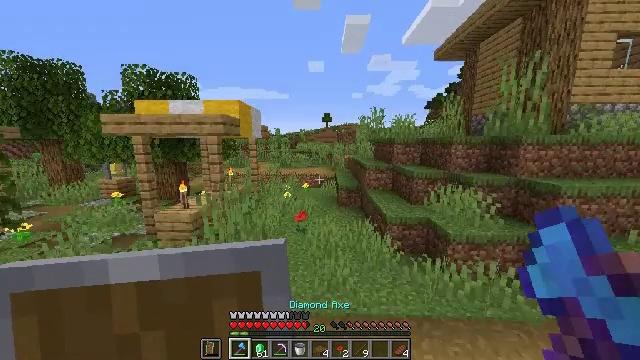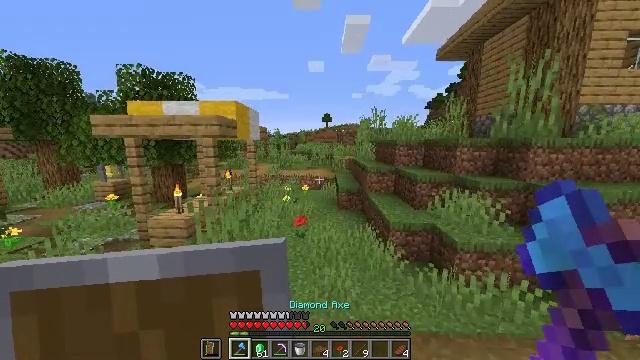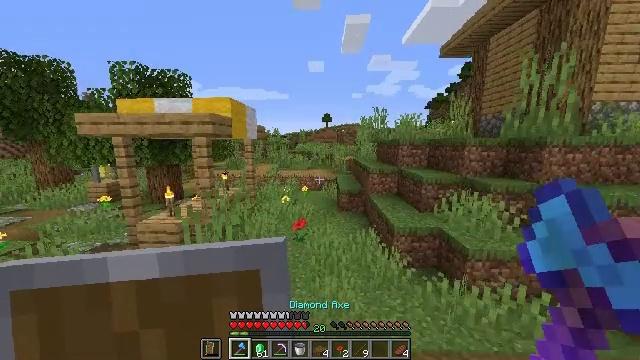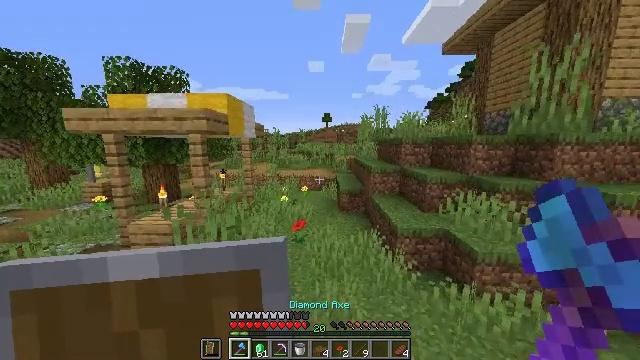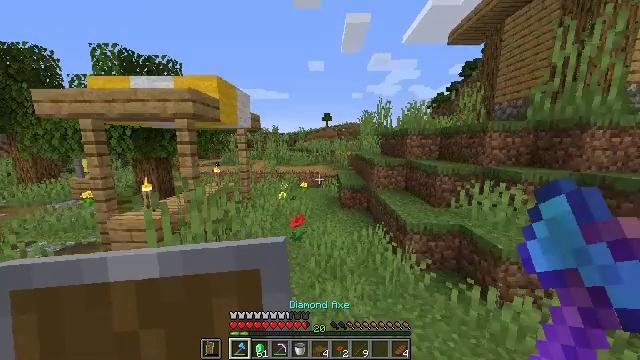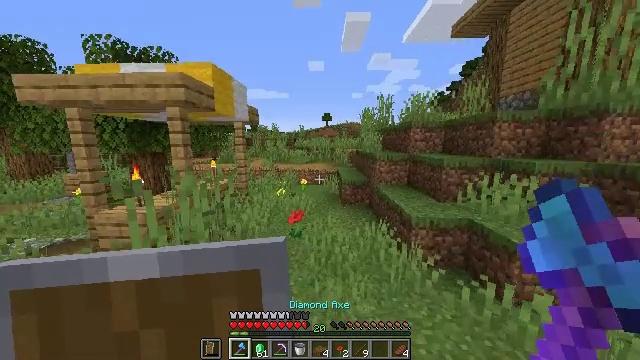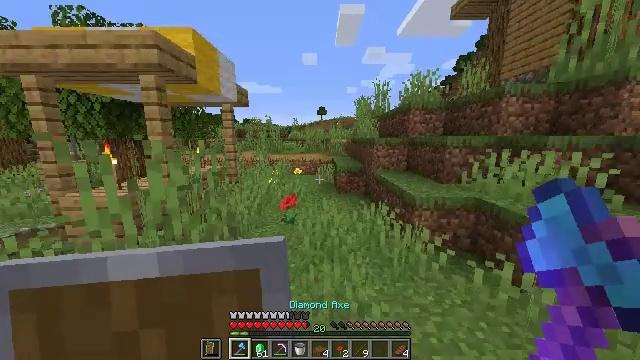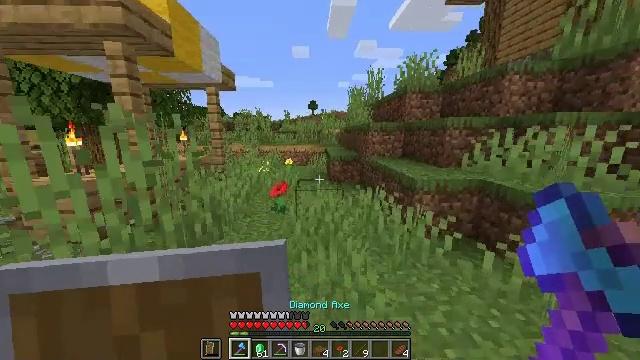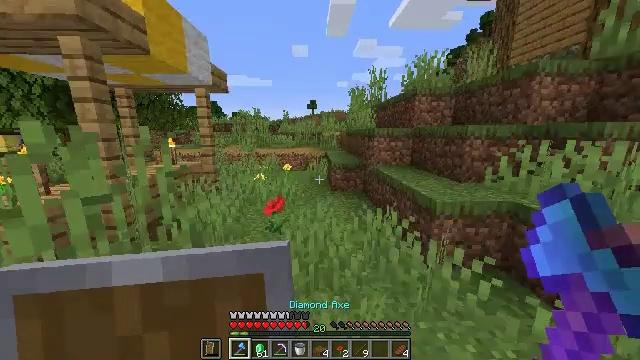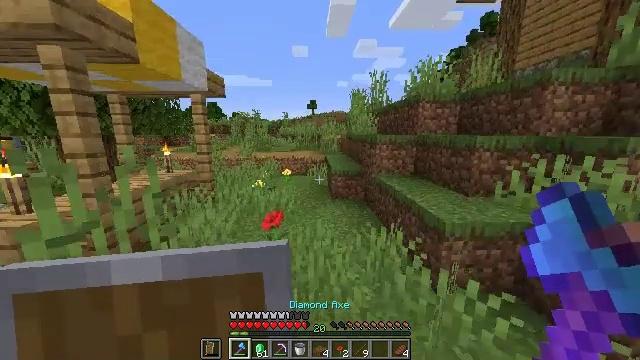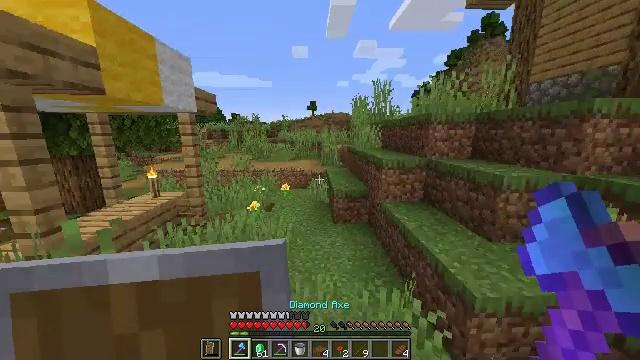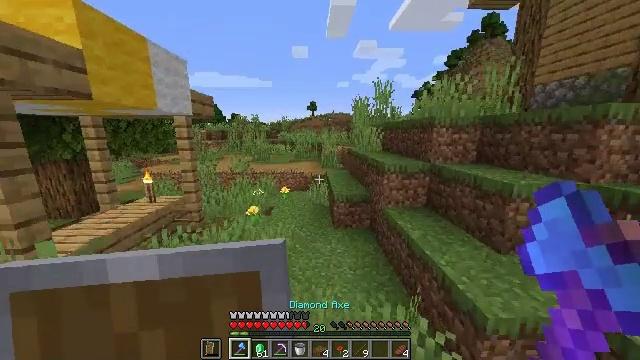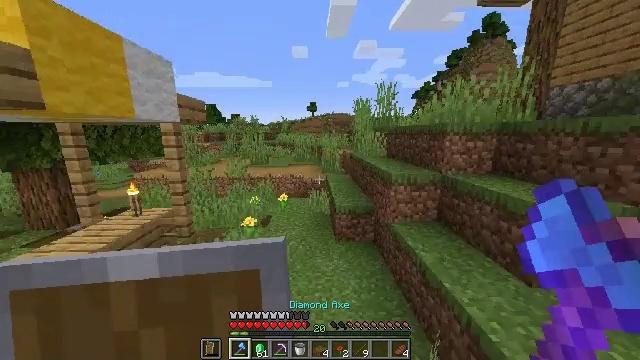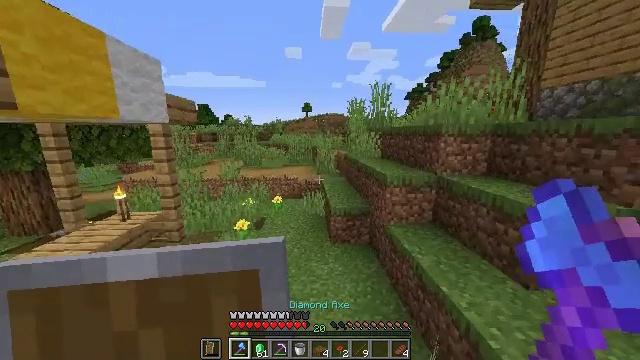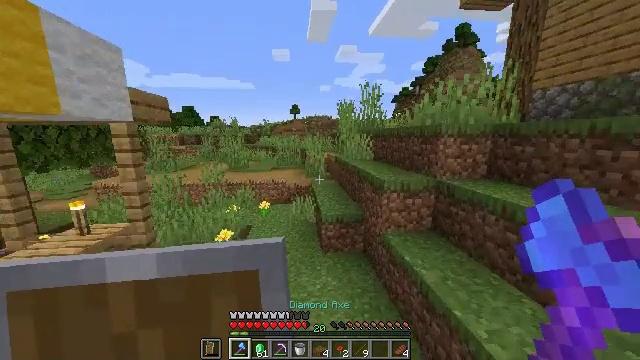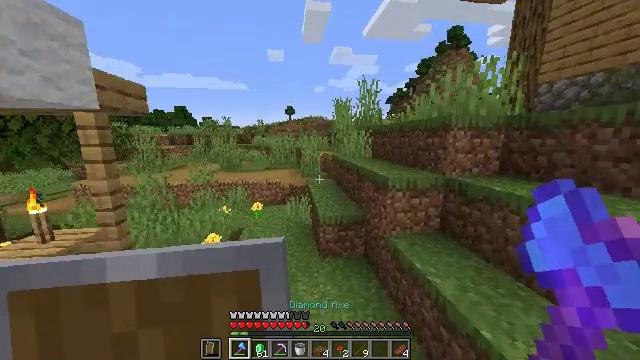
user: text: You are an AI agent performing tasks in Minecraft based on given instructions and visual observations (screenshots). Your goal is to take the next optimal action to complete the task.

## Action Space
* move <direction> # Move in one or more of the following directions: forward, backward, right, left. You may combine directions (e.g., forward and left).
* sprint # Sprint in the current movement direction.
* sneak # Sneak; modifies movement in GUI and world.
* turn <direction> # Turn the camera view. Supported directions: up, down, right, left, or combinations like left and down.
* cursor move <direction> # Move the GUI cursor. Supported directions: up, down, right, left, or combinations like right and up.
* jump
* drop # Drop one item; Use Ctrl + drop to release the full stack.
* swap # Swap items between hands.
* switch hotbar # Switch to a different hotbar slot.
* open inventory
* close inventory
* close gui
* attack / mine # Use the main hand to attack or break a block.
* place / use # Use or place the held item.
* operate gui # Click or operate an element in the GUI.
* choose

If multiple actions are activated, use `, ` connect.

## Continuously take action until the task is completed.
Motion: motion action
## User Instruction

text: Kill mobs.
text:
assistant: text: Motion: move forward, sprint, jump
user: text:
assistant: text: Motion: move forward, sprint, jump
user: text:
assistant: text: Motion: move forward, sprint, jump
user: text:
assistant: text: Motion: move forward, sprint, jump
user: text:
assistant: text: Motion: move forward, sprint, jump
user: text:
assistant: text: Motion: move forward, sprint, turn right and down, jump
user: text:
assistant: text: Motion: move forward, sprint, turn right and down, jump
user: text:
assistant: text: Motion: move forward, sprint, jump
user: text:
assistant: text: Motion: move forward, sprint, jump
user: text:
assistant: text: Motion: move forward, sprint, jump
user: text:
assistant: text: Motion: move forward, sprint, jump
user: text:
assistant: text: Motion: move forward, sprint, jump
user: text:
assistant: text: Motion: move forward, sprint, turn right, jump
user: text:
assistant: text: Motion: move forward, sprint, turn right, jump
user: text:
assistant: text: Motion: move forward, sprint, turn right, jump
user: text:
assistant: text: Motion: move forward, sprint, jump
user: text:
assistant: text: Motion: move forward, sprint, jump
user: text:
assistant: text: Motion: move forward, sprint, jump
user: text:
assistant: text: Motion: move forward, sprint, jump
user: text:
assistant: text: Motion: move forward, sprint, jump
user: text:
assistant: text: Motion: move forward, sprint, jump
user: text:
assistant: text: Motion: move forward, sprint, jump
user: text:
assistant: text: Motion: move forward, sprint, jump
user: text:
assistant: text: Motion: move forward, sprint, turn right and up, jump
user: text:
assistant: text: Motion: move forward, sprint, turn right, jump
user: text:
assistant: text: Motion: move forward, sprint, turn right and up, jump
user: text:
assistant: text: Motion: move forward, sprint, turn right and up, jump
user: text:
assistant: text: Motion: move forward, sprint, turn right and up, jump
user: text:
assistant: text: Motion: move forward, sprint, turn right, jump
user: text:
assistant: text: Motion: move forward, sprint, jump